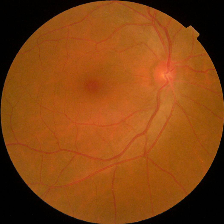
Diabetic retinopathy grade: No DR